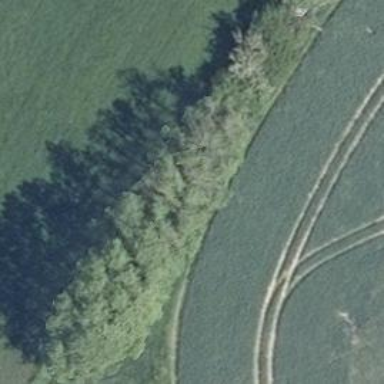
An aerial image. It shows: Row of trees in natural setting.